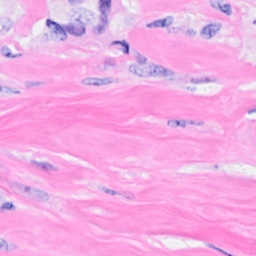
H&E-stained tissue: Breast